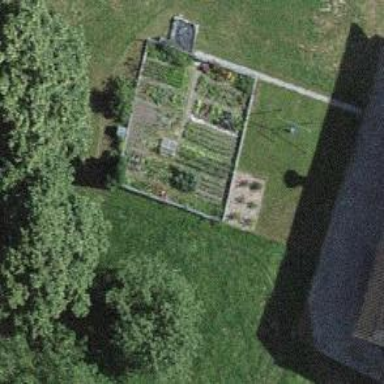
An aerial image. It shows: Farm.